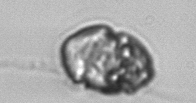
Label: Proterythropsis